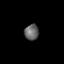
Tissue: prostate
Cell type: Myeloid cells
Senescence score: 0.6994
Nuclear area (px): 222
Mean DAPI intensity: 100.225